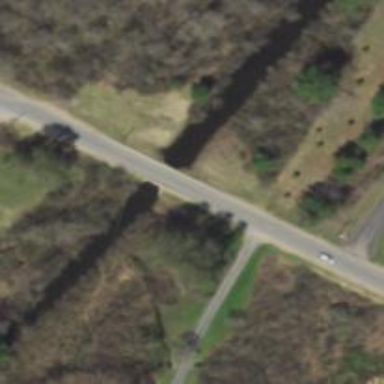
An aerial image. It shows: Tertiary road passing over bridge.